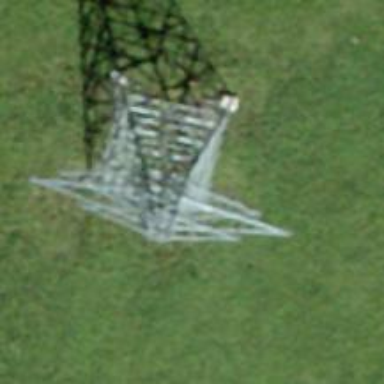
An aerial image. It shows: Towering power structure.